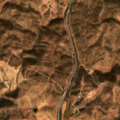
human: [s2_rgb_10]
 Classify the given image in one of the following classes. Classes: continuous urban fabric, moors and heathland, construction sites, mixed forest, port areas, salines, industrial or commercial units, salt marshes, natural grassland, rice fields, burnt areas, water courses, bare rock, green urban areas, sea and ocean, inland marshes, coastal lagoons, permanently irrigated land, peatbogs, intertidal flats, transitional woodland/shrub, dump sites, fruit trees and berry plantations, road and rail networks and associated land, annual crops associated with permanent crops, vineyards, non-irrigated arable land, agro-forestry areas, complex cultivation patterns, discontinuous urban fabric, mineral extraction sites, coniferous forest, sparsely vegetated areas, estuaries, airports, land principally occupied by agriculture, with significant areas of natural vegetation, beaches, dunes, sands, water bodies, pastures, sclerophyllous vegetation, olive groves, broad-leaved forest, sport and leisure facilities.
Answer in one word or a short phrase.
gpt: land principally occupied by agriculture, with significant areas of natural vegetation, broad-leaved forest, sclerophyllous vegetation, transitional woodland/shrub